Interaction volume radius: 10 \u00c5
Interaction volume height: 35 \u00c5
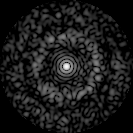
Disorder parameter: 0.8395